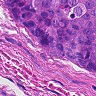
Metastatic tissue present: yes